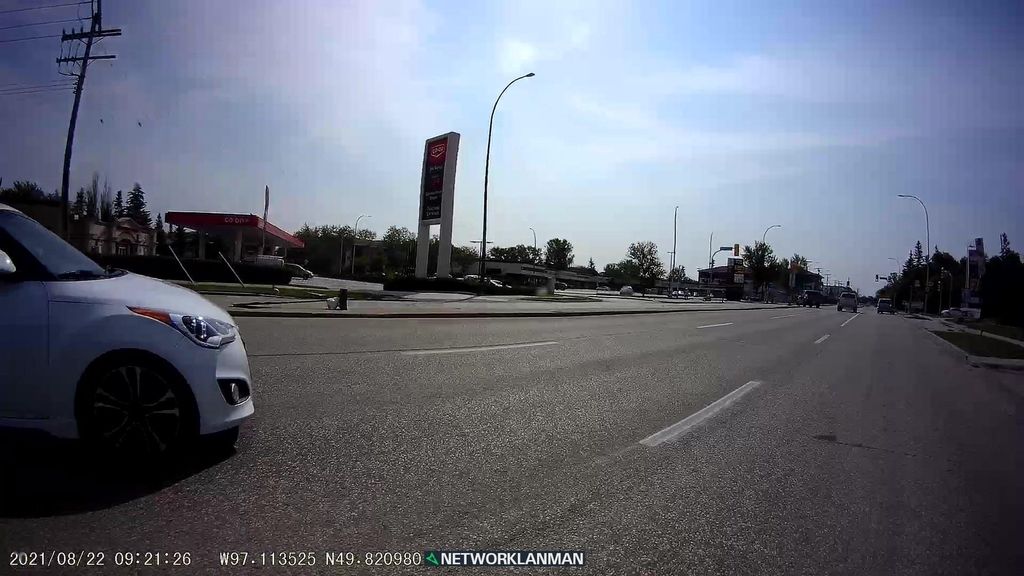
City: winnipeg